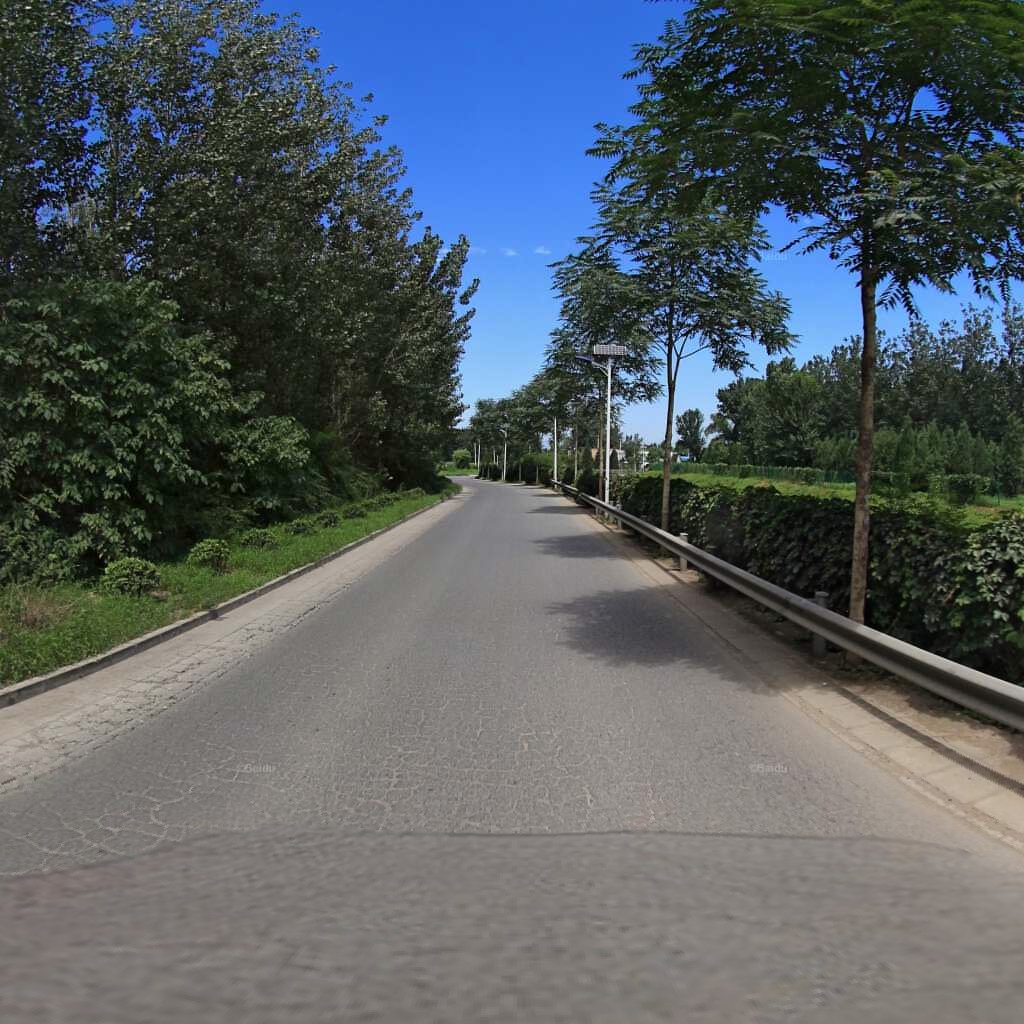
Region: Haidian
Road damage annotations: alligator crack